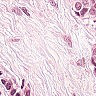
Metastatic tissue present: yes